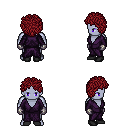
a pixel art fantasy rpg character, male body template, dark elf, purple skin, purple robe, magenta pants, brunette curly afro hairstyle, metal gloves, black shoes, four views (front, back, left, right), 2x2 character sprite sheet, small pixel art, hard edges, no anti-aliasing